Field crop: maize
Growth stage: 1
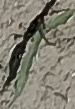
Species: sorghum